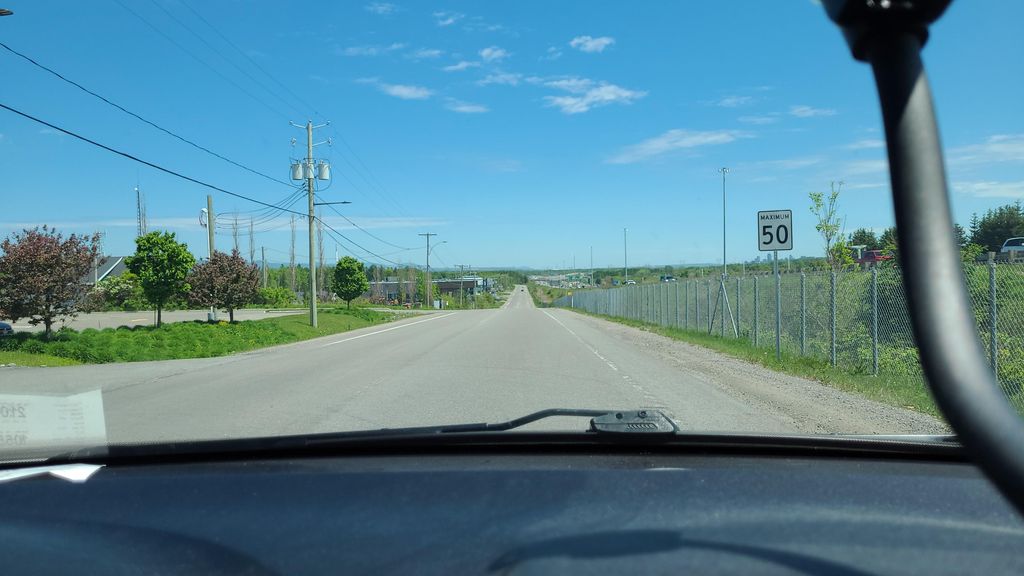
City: quebec_city